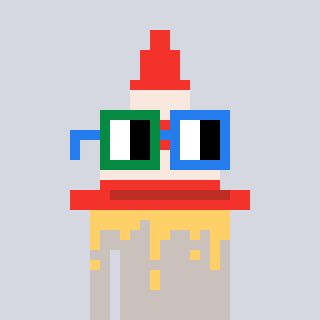
a pixel art character with square green and blue glasses, a cone-shaped head and a foggrey-colored body on a cool background